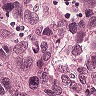
Metastatic tissue present: yes